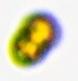
Label: Margalefidinium